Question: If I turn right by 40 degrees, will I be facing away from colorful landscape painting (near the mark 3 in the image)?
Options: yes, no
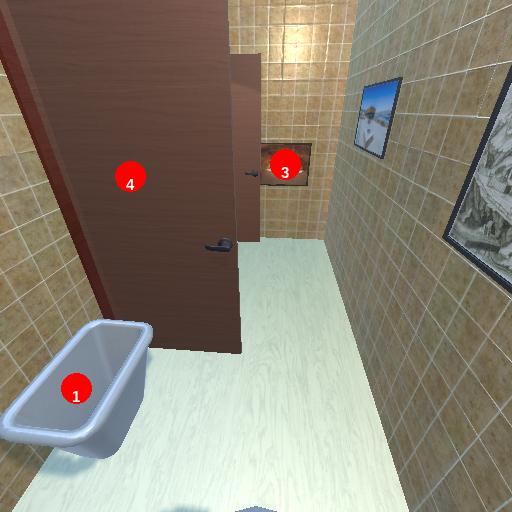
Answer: yes